Question: I use an 'inputComboboxListOfValues' in an ADF page fragment (.jsff) like the following:

When I clik on "Search..." I can type what I'm looking for, but here the search is case-sensitive.
How can I set up this field case-insensitive?
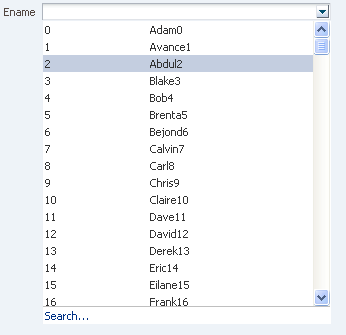
Answer: <URL>. Also, you could try setting up a case insensitive view-criteria and apply that to the LOV in the UI hints panel of the LOV setup.